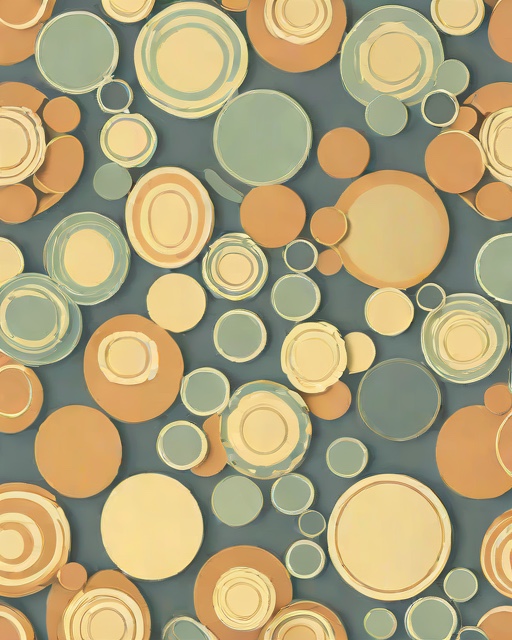
Category: Get Well